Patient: sex M, age 57
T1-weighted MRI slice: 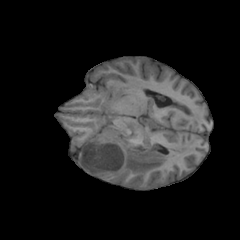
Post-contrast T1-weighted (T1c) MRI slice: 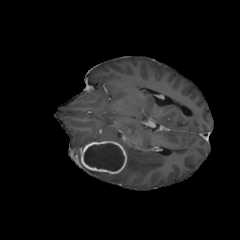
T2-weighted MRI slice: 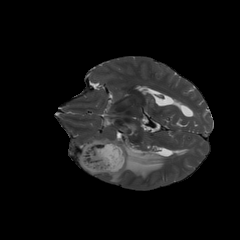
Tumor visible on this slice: yes
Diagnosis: Glioblastoma, IDH-wildtype
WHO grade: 4